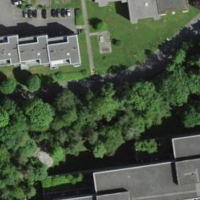
EUNIS habitat code: 55
Species observed at this site:
Prunella vulgaris
Trifolium pratense
Cornus sanguinea
Dactylis glomerata